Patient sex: M
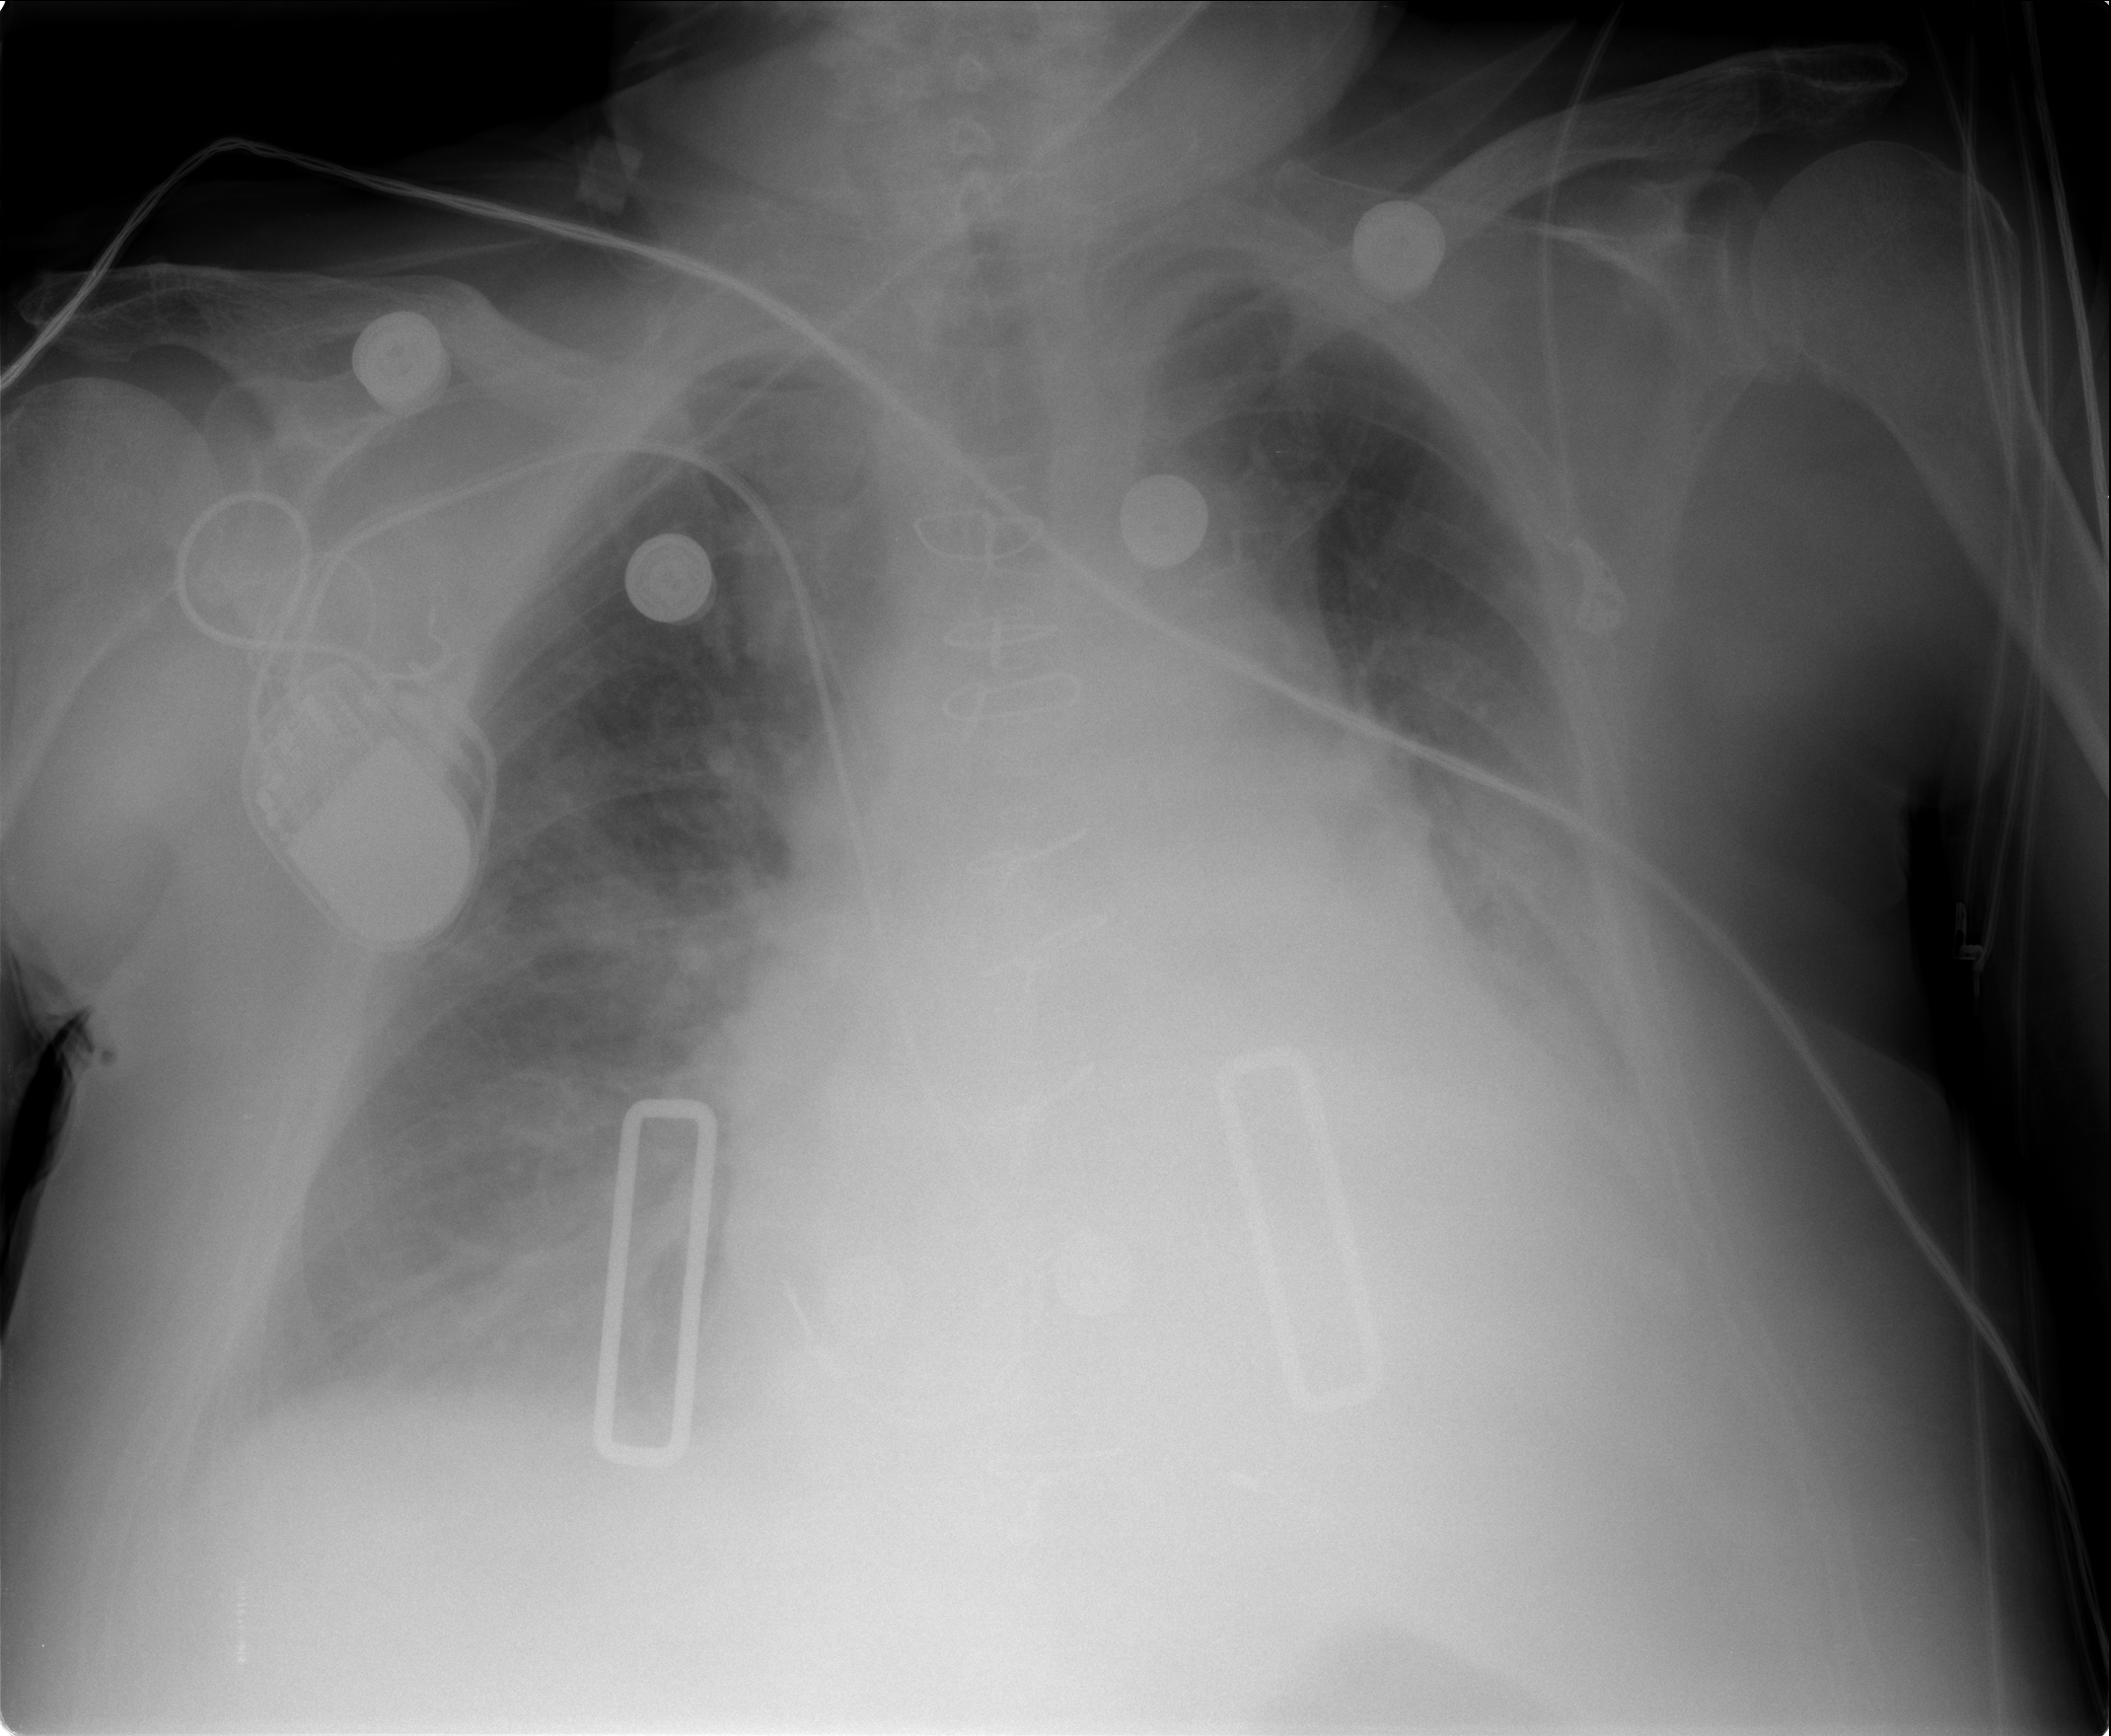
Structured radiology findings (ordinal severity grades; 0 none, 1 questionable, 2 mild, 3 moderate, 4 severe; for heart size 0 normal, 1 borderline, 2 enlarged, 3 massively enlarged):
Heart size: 2
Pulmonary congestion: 1
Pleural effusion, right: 2
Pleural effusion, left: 3
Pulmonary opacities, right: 1
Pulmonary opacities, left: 1
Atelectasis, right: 0
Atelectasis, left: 2